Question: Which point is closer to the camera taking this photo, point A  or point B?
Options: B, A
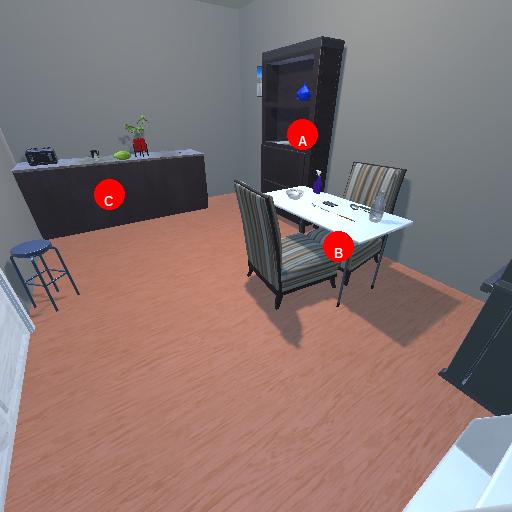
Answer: B